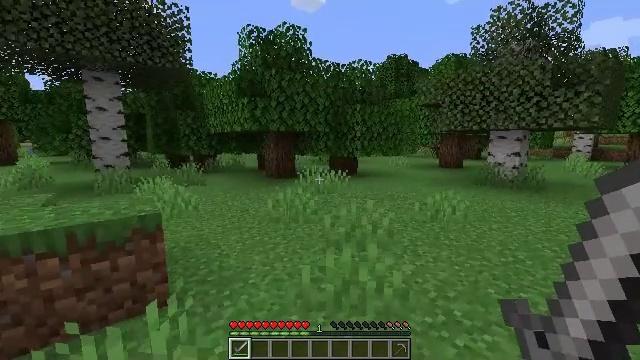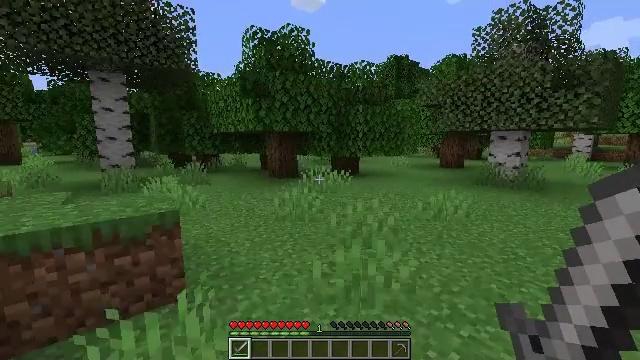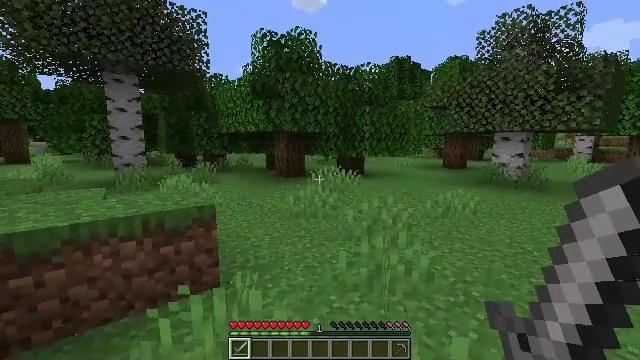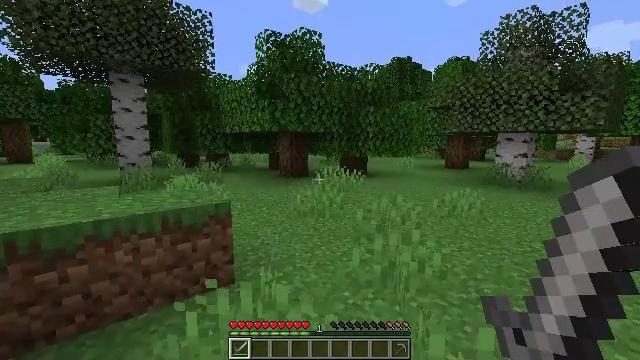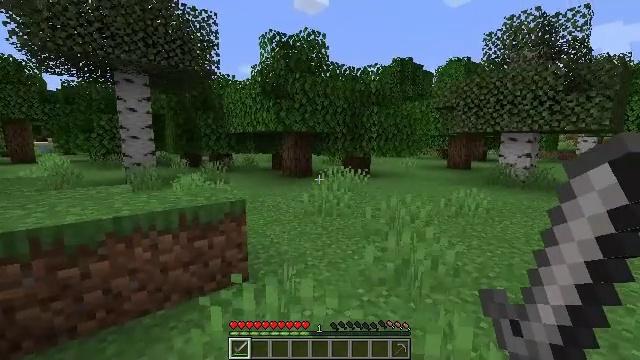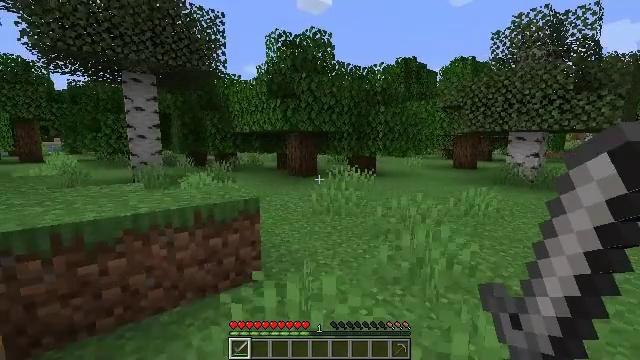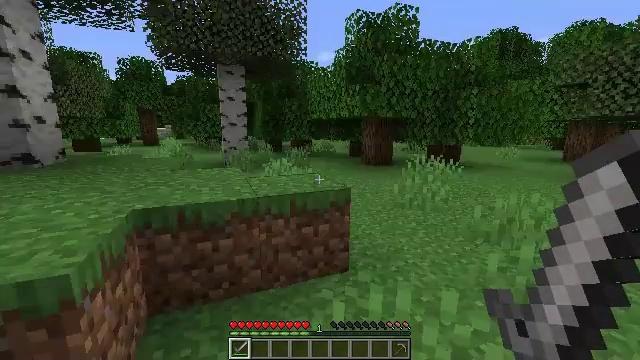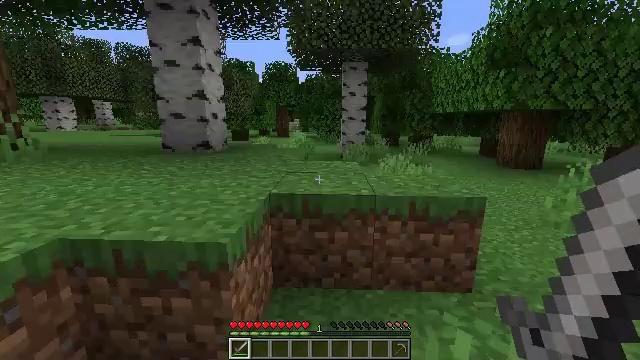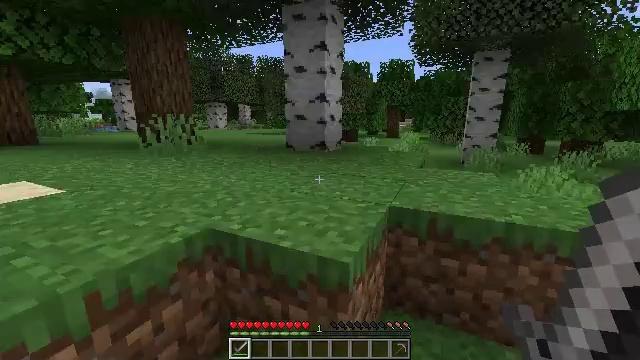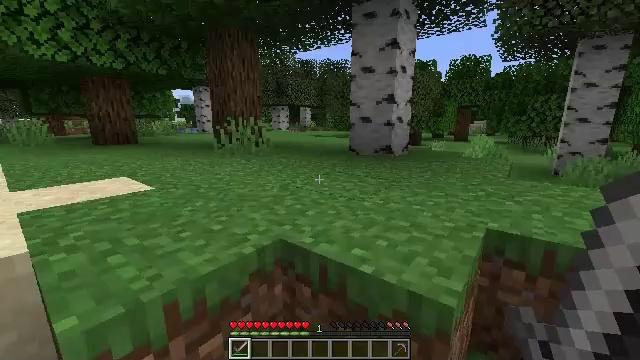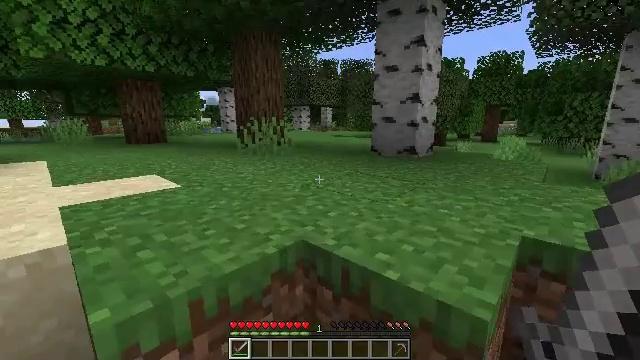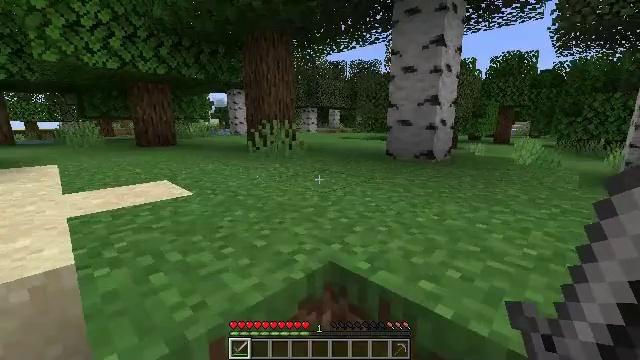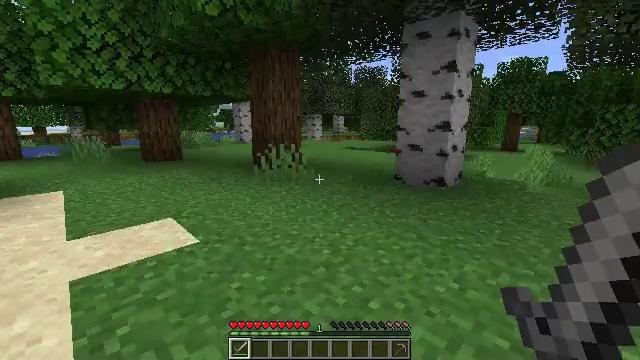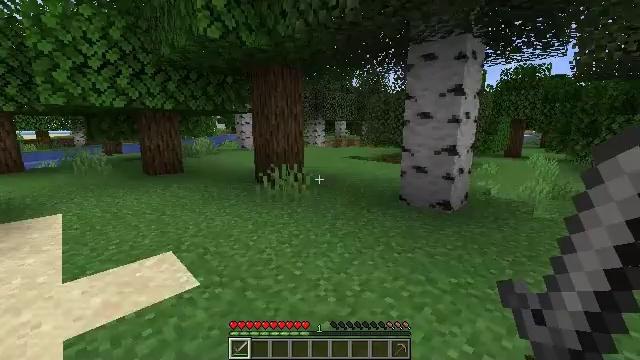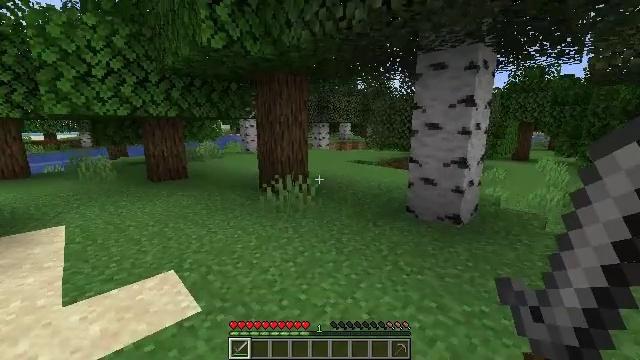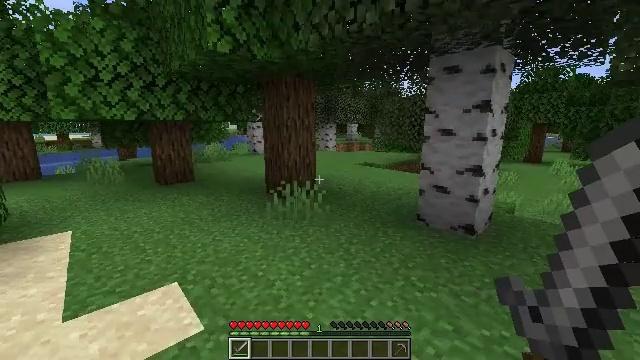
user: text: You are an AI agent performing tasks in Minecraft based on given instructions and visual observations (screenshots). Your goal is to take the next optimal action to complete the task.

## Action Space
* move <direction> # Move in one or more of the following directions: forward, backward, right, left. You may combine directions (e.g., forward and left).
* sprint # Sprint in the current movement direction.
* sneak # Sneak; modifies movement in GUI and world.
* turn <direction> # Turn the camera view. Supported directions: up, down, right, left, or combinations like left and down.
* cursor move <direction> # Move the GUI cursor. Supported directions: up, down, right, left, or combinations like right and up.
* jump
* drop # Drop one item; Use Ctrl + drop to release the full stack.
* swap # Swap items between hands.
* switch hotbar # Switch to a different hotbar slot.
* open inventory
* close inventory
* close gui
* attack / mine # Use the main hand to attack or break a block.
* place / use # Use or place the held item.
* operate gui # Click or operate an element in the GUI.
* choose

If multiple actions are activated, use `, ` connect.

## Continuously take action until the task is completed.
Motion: motion action
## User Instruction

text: Turn raw cod into cooked cod in the furnace.
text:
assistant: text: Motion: move back and move left
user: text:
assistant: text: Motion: move left
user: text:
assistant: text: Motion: move left
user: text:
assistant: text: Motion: move left
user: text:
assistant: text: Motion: move forward and move left
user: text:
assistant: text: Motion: move forward and move left, turn left and down
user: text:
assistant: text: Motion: move forward and move left, turn left and down
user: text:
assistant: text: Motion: move forward and move left, turn left
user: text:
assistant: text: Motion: move forward and move left, turn left
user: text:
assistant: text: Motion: move forward and move left, turn left
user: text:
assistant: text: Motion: move forward, turn left, jump
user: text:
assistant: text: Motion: move forward, jump
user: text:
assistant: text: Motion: move forward, jump
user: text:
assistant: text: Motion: move forward, jump
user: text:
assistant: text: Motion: move forward, turn left, jump
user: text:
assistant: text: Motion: move forward, jump
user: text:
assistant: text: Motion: move forward, jump
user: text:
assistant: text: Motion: move forward, jump
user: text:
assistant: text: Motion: move forward
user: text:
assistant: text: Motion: move forward
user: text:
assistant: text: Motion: move forward
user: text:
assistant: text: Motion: move forward
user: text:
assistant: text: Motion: move forward
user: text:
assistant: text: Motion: move forward
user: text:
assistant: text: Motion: move forward
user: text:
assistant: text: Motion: move forward
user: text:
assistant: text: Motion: move forward
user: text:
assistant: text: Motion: move forward
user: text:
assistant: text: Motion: move forward
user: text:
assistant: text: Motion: move forward